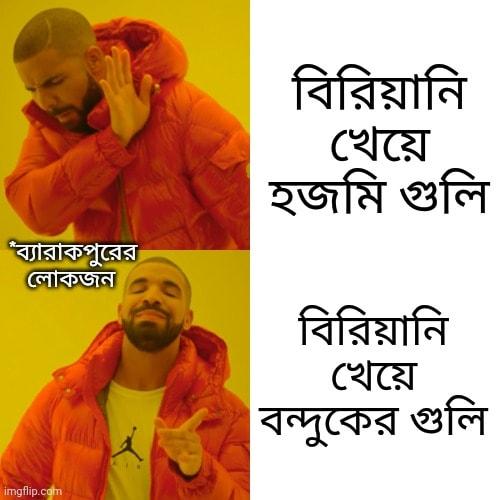
Text: বিরিয়ানি খেয়ে হজমি গুলি ব্যারাকপুরের লোকজন বিরিয়ানি খেয়ে বন্দুকের গুলি
Label: Non Hate